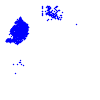
Particle: pion